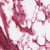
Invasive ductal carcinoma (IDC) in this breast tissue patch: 0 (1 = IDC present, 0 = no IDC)